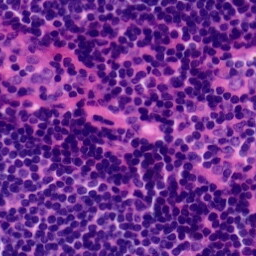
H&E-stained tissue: Tonsil